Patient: sex M, age 64
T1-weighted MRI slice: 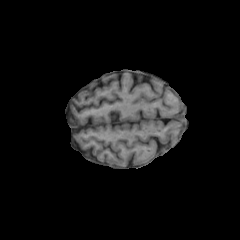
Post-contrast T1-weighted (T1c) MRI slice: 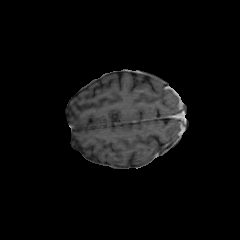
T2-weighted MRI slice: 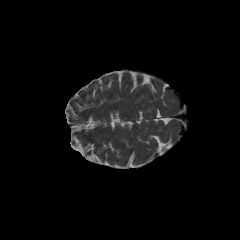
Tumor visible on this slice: no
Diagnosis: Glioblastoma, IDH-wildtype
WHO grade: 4